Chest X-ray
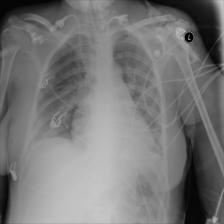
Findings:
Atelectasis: negative
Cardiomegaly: negative
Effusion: negative
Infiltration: negative
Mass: negative
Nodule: negative
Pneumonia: negative
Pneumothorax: negative
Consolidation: negative
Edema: negative
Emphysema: negative
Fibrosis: negative
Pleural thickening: negative
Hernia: negative